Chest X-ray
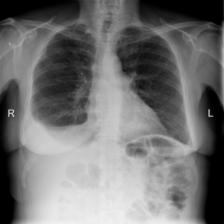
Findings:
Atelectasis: negative
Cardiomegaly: negative
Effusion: positive
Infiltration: negative
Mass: negative
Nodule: negative
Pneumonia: negative
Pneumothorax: positive
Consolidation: negative
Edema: negative
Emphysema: negative
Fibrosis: negative
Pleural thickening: negative
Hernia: negative